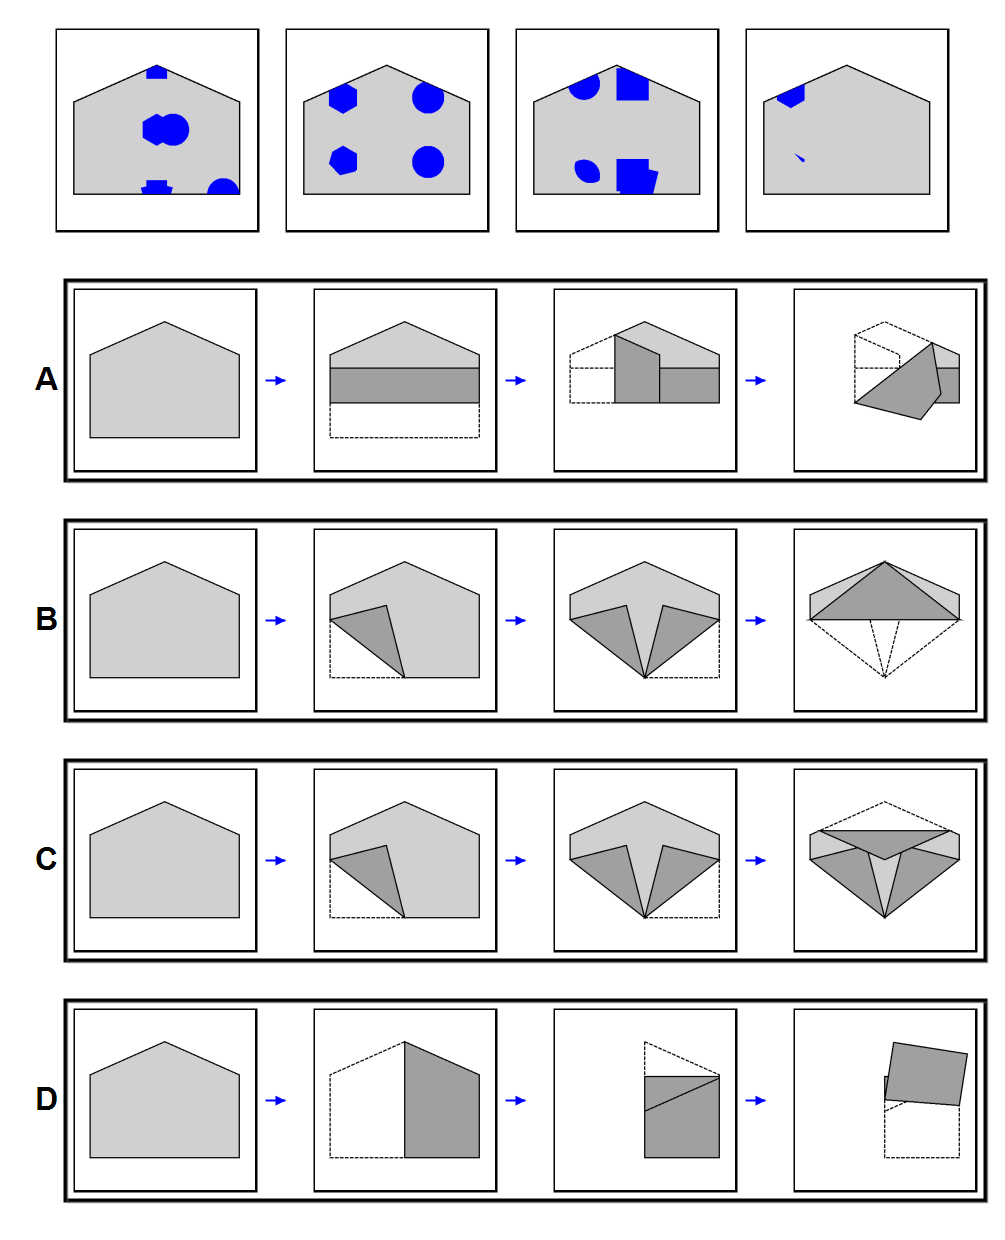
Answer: B